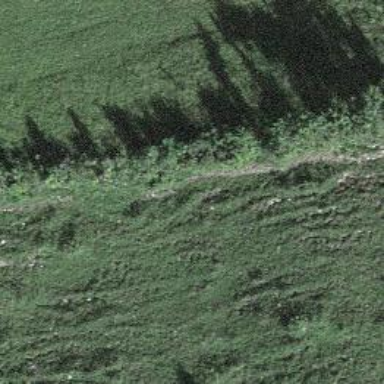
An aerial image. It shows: Row of trees in natural setting.